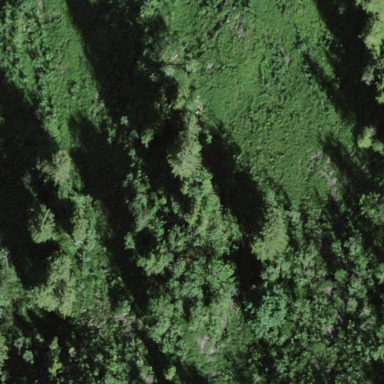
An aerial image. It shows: Forest area.